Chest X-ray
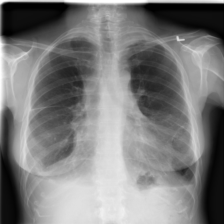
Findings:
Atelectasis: negative
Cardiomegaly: negative
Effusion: negative
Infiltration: negative
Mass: negative
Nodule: negative
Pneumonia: negative
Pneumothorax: negative
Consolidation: negative
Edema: negative
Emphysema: negative
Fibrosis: negative
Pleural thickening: negative
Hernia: negative